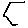
Label: hexagon